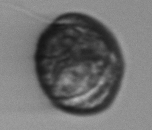
Label: Margalefidinium